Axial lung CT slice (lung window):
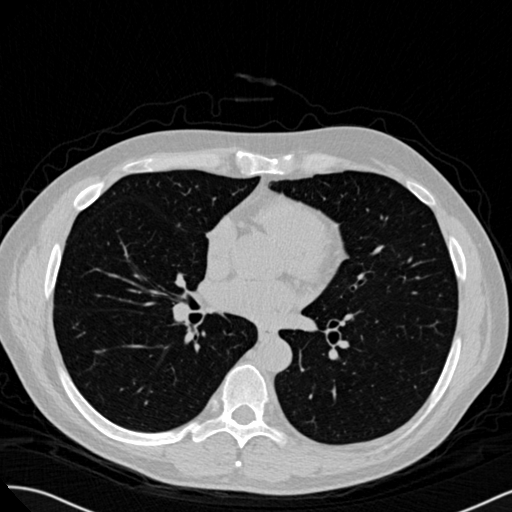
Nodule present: no